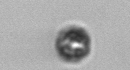
Label: Dinophyceae